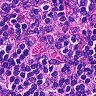
Metastatic tissue present: no